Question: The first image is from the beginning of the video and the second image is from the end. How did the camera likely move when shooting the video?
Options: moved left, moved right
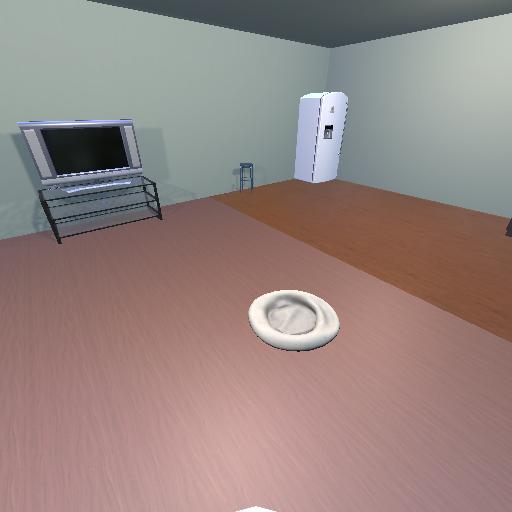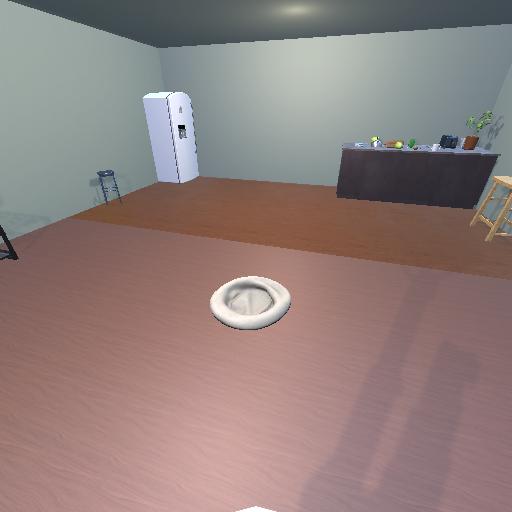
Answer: moved left